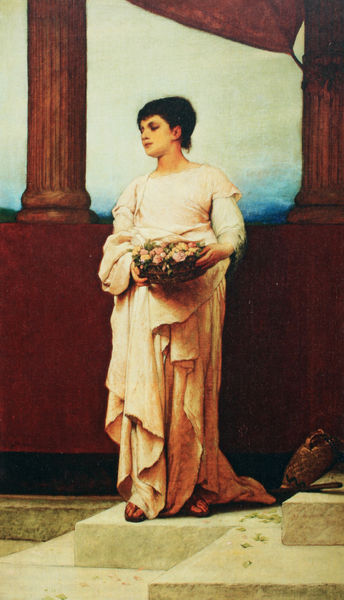
Titel: Nydia
Künstler: Gabriel von Max
Standort: München
Institution: Privatbesitz, Courtesy Kunsthandel Krausz
Schlagwörter: blau, blätter, gemälde, himmel, weiß, grün, mädchen, blumen, braun, frau, kleid, profil, säule, säulen, terasse, blüten, dame, rot, schal, schale, stein, portrait, porträt, gewand, stoff, rosa, vase, segel, treppe, korb, stufe, stufen, kurze haare, antike, sandale, fasan, antik, ionische säulen, tempel, tunika, gewandt, schalr